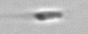
Label: flagellate_morphotype3